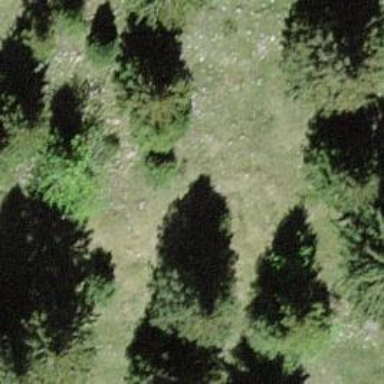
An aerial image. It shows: Needle-leaved tree in nature.